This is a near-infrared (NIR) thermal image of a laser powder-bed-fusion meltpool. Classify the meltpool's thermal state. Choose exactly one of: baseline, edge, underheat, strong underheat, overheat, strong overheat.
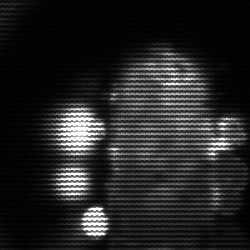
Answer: strong underheat